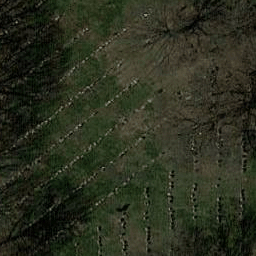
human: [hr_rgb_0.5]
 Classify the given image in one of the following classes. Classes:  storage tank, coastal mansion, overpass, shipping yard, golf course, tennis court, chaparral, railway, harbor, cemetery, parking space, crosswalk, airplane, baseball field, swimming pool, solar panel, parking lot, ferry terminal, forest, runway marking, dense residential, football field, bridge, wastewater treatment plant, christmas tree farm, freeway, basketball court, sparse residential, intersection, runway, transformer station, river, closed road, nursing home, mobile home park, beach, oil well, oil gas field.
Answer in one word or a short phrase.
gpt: cemetery